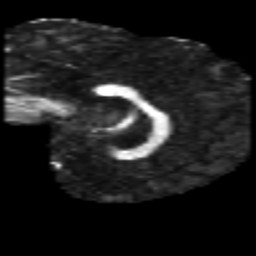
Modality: FA
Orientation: sagittal
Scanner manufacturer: philips
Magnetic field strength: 3 T
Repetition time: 8.6 s
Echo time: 0.127 s